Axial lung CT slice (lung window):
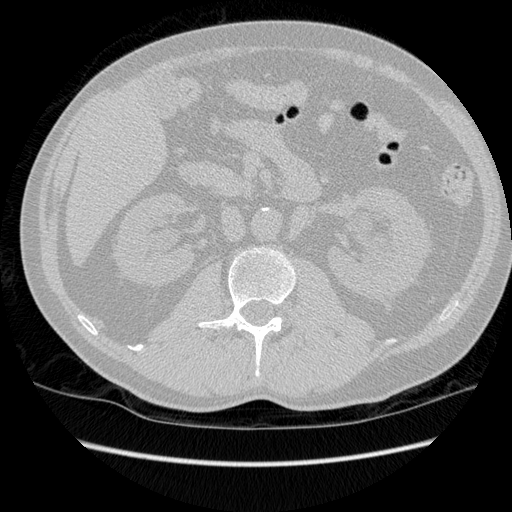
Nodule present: no